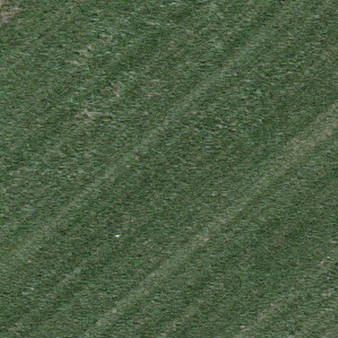
Label: other